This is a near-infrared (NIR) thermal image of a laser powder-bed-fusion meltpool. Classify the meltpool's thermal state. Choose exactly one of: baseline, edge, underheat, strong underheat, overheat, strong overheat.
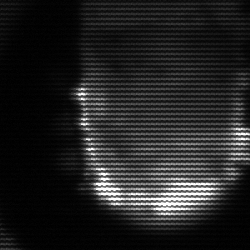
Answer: baseline